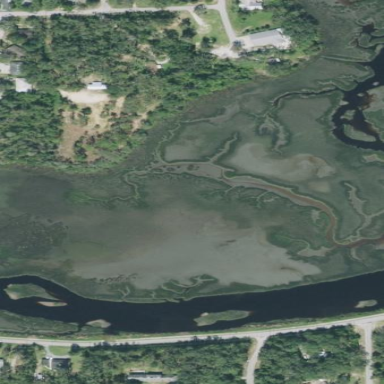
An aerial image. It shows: Saltmarsh wetland area.